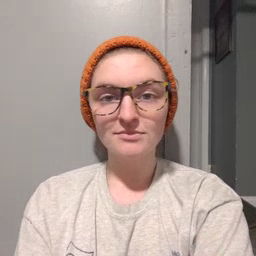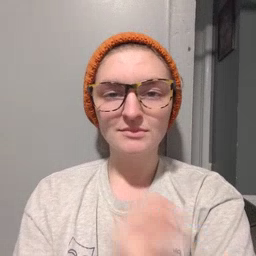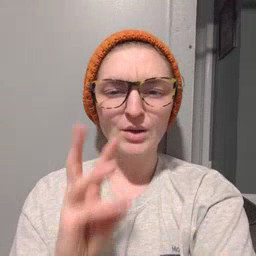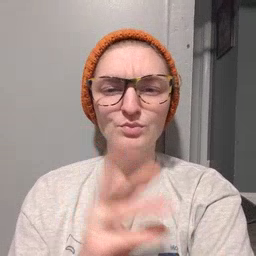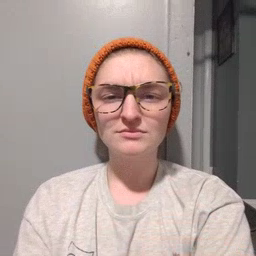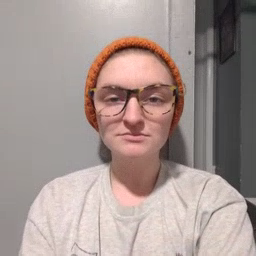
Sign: owie